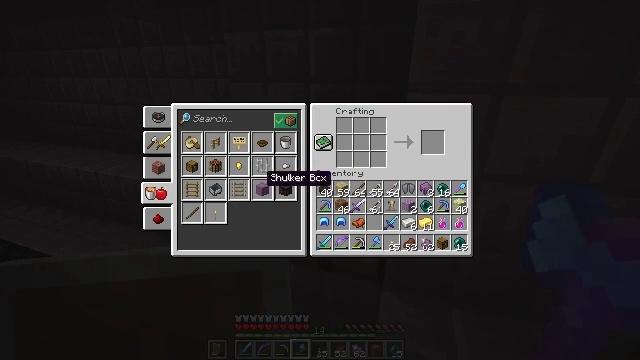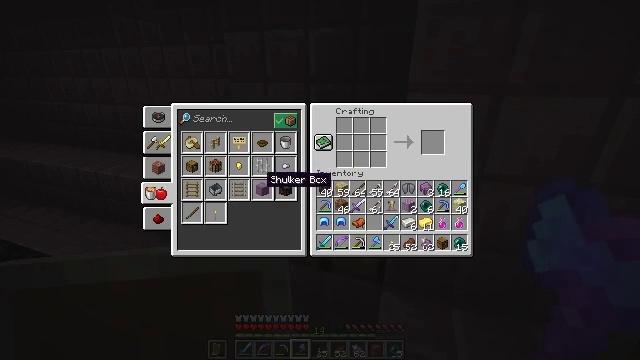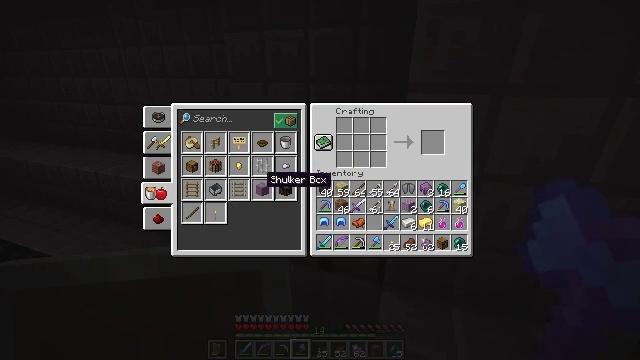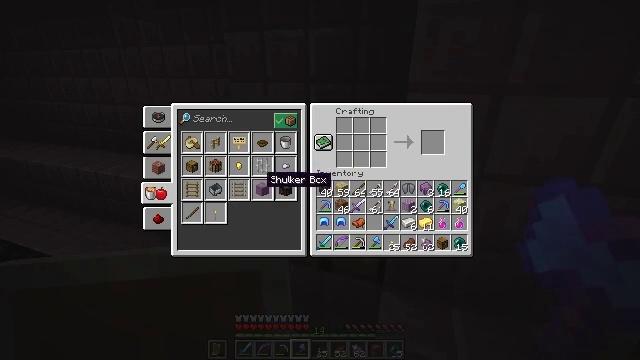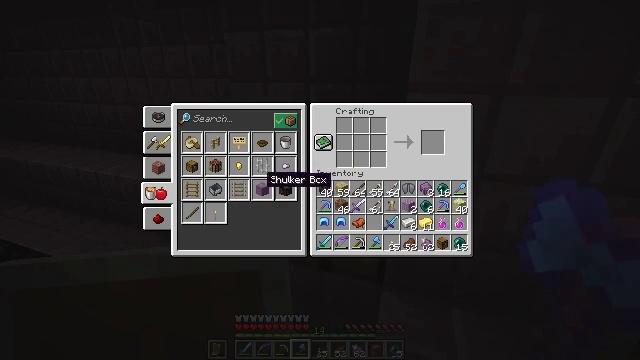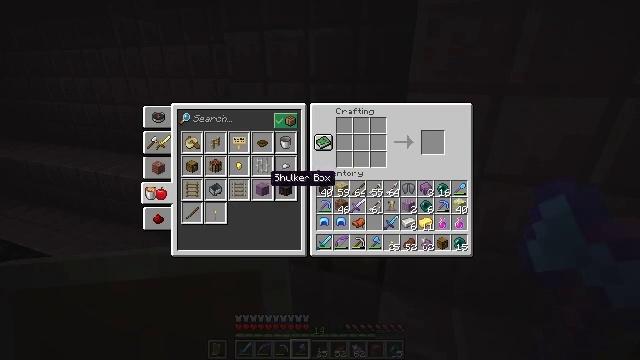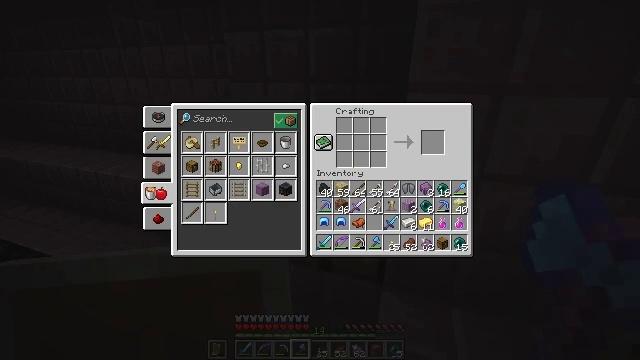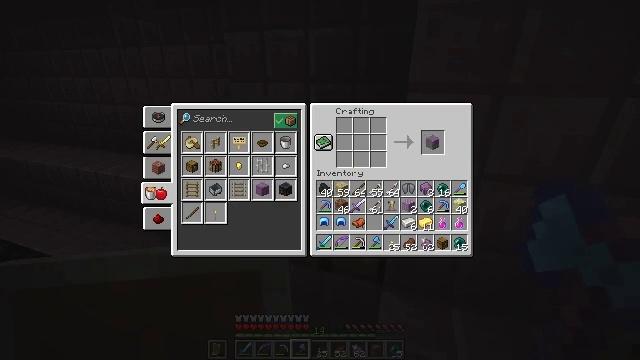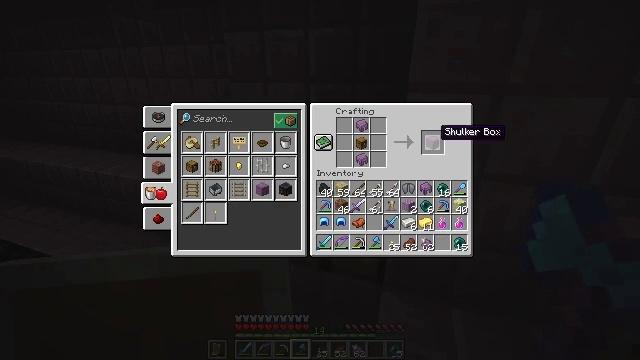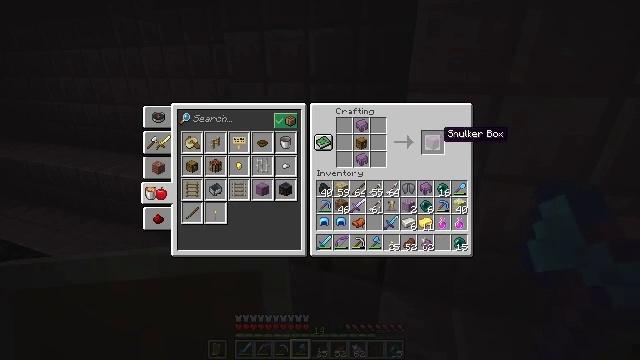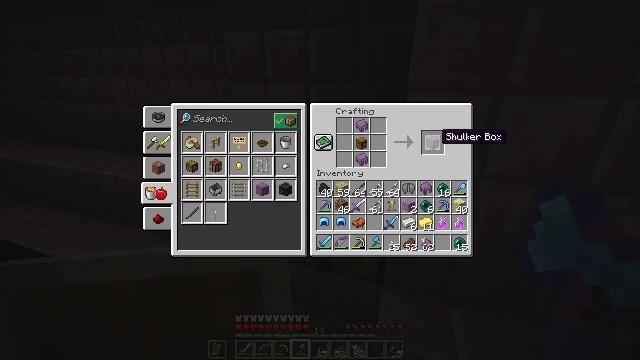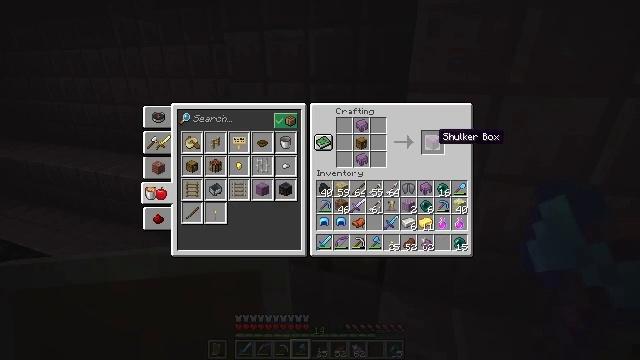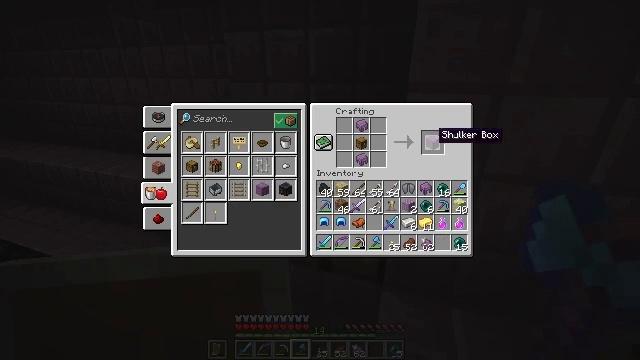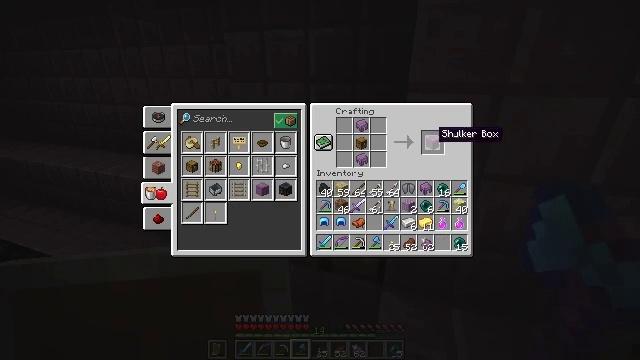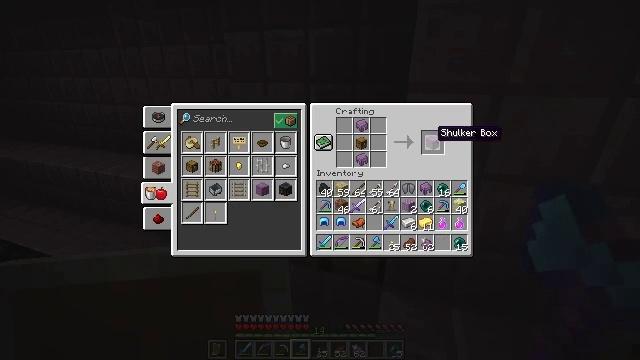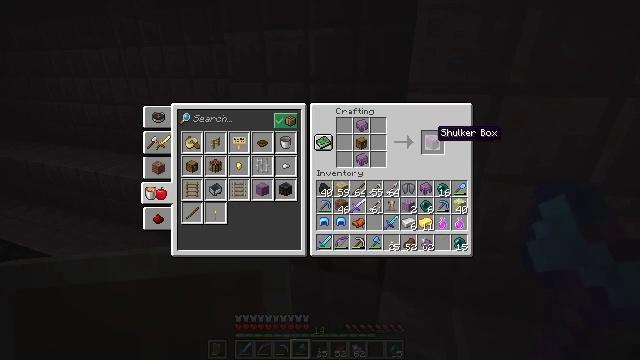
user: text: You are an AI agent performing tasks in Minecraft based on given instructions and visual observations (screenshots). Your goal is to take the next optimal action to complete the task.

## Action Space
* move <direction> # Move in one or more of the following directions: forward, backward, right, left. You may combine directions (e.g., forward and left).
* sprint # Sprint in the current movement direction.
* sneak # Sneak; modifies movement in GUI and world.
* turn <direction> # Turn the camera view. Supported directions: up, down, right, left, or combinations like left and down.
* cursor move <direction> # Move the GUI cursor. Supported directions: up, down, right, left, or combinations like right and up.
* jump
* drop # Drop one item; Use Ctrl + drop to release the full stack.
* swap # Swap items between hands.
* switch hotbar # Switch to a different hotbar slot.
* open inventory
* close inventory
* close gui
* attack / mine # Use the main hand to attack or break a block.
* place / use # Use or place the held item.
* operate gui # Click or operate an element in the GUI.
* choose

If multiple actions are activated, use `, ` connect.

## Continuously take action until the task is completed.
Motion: motion action
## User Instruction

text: Interact with the crafting table to craft a shulker box.
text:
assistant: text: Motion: no_op
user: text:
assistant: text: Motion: operate gui
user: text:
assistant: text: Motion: operate gui
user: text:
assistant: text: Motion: operate gui
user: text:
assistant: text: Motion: no_op
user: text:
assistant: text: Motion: cursor move right and up
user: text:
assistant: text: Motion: cursor move right and up
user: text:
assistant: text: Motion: cursor move right and up
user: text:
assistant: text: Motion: no_op
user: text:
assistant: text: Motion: no_op
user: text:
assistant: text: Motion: no_op
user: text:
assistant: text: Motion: no_op
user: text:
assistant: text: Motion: no_op
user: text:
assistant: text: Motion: no_op
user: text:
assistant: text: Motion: no_op
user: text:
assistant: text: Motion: operate gui
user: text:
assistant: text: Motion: operate gui
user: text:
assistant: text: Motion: no_op
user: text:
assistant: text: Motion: no_op
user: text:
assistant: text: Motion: no_op
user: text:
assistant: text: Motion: cursor move down
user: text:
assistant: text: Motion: no_op